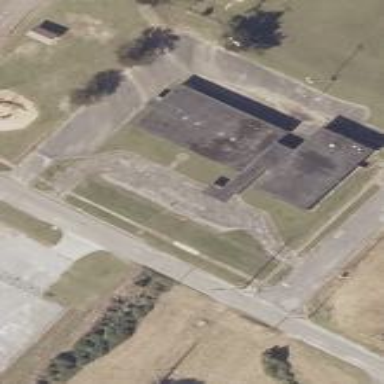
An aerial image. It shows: School building.